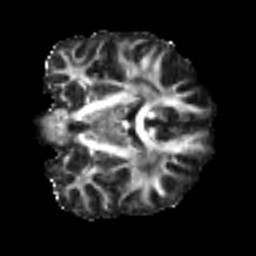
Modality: FA
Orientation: coronal
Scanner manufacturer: siemens
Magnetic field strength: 3 T
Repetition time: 4 s
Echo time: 0.0594 s